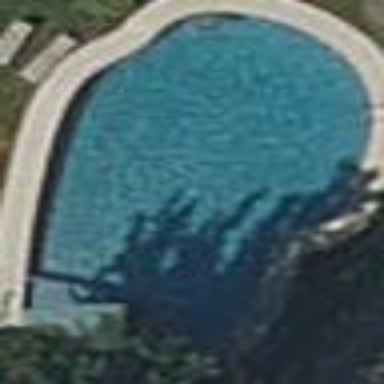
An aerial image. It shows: Swimming pool located in leisure land.